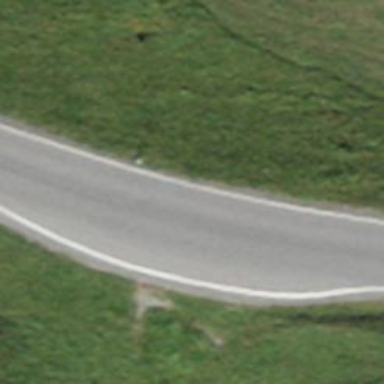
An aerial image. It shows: Passing place on the road.